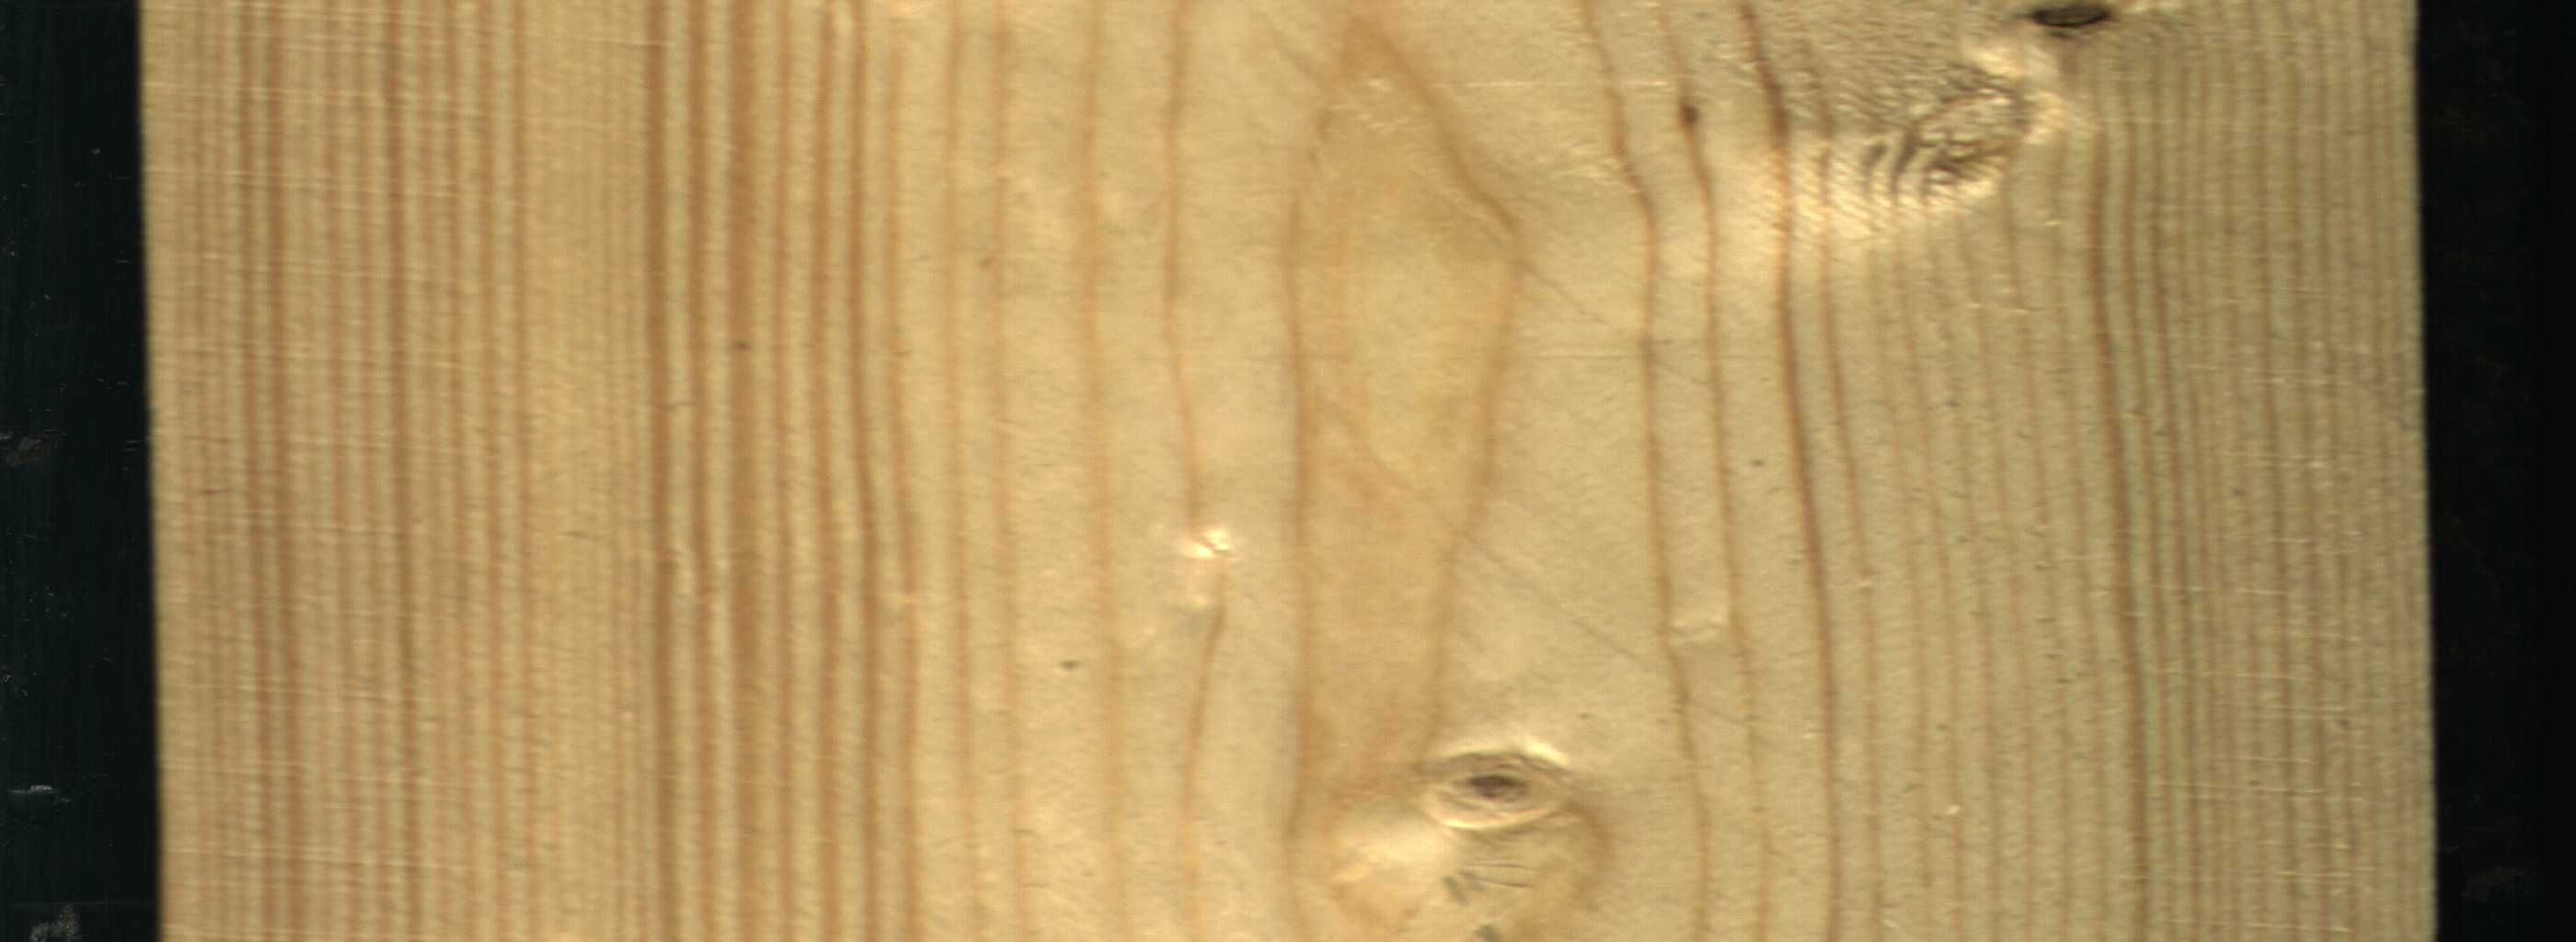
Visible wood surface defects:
Live_Knot
Live_Knot